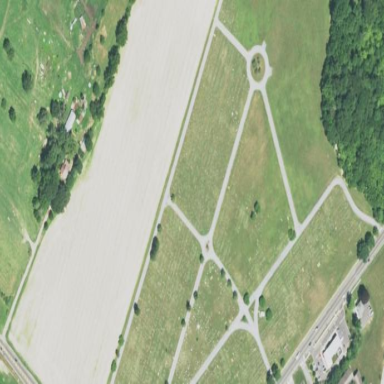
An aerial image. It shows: Cemetery.